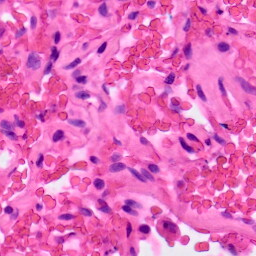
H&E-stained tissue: Lung